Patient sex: F
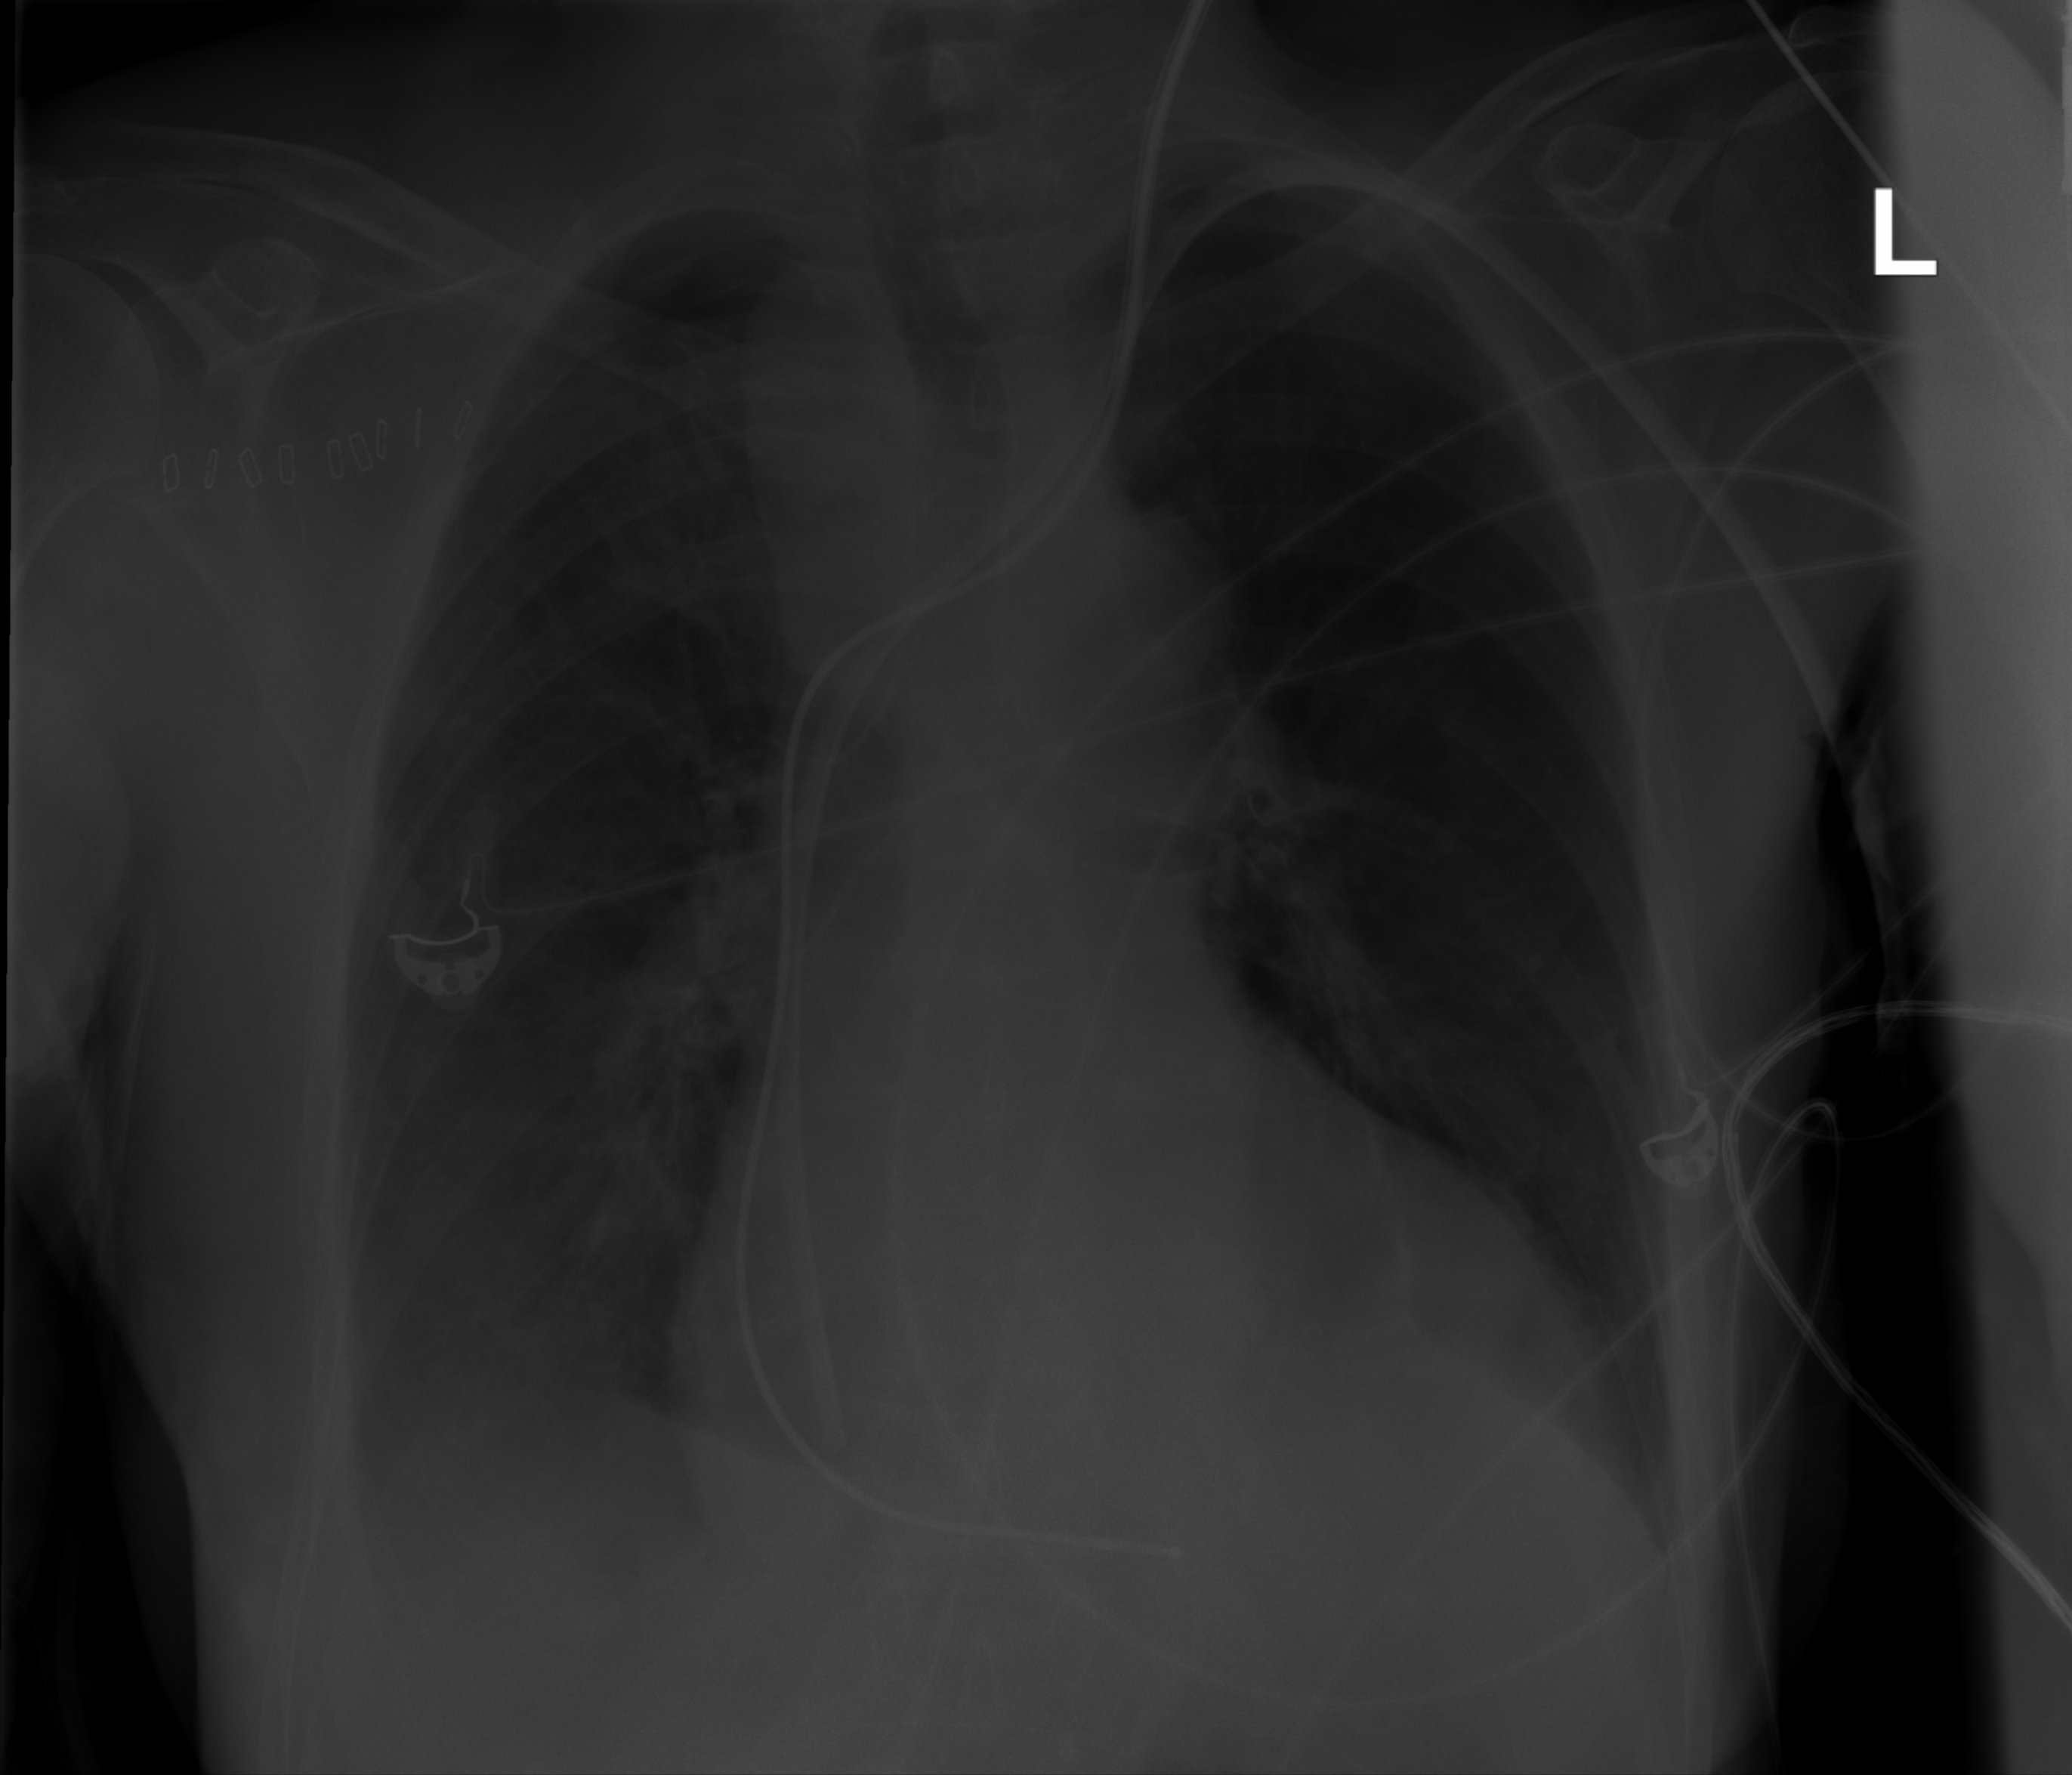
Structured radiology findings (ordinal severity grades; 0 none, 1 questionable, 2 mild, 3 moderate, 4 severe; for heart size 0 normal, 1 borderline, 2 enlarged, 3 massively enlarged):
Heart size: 0
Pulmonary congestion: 0
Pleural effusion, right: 2
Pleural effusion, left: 2
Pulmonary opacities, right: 0
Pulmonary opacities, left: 0
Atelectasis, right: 0
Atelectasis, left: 0